Question: So I was messing about with JumpLists from the Windows API Code Pack for Microsoft .NET, and there is a slight problem that seems to have occurred.
After removing or editing the code, references and deleting the libraries themselves, the jumplist still remains.
What I would like to know is, how can I remove this JumpList from my program? (The image shows edited code, and the result, which was the previously present code).
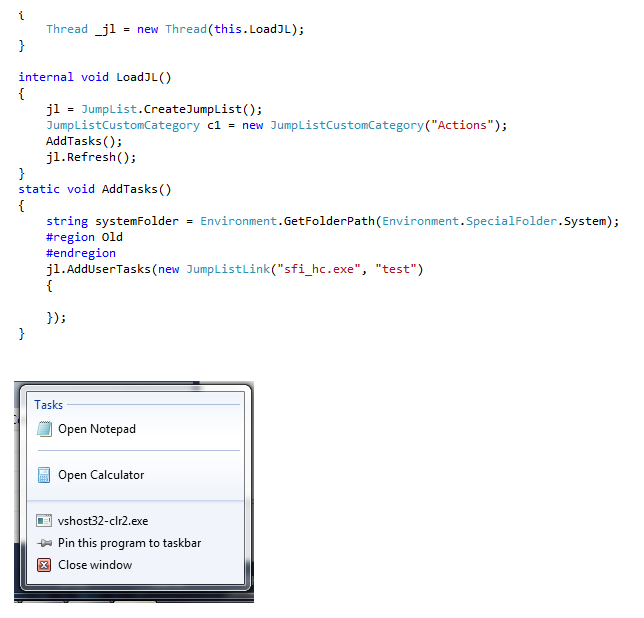
Answer: The directory that stores jumplists can be found by going to
'''
%APPDATA%\Microsoft\Windows\Recent\AutomaticDestinations'''
In this path you can select and delete the jumplists you no longer want...